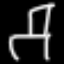
Label: chair